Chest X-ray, PA view. Patient: 79 years old, sex F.
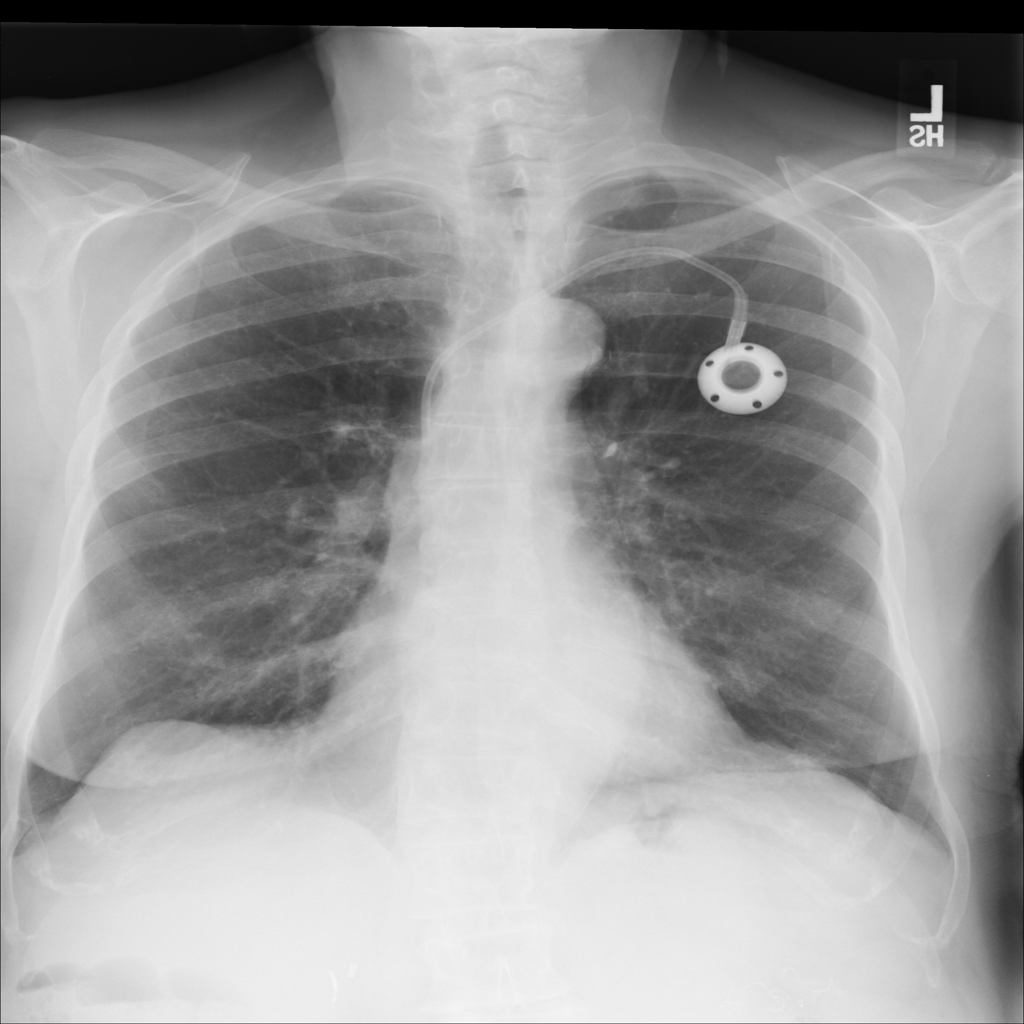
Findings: Pleural_Thickening